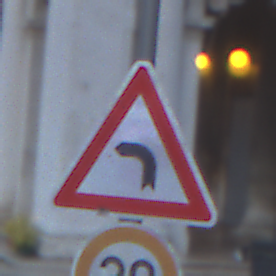
Verkehrszeichen: KurveLinks
Zusatzzeichen unten: Geschwindigkeit30
Umgebung: Outdoor, Urban
Tageszeit: Dawn
Wetter: Clear
Licht: Natural
Jahreszeit: NotSpecified
Kontrast: LowContrast